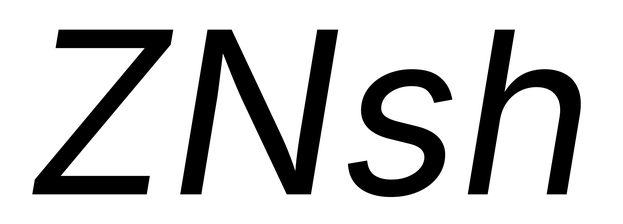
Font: Inter-Italic_Italic